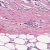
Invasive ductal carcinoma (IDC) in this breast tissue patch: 0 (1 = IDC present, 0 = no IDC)